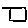
Label: square